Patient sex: M
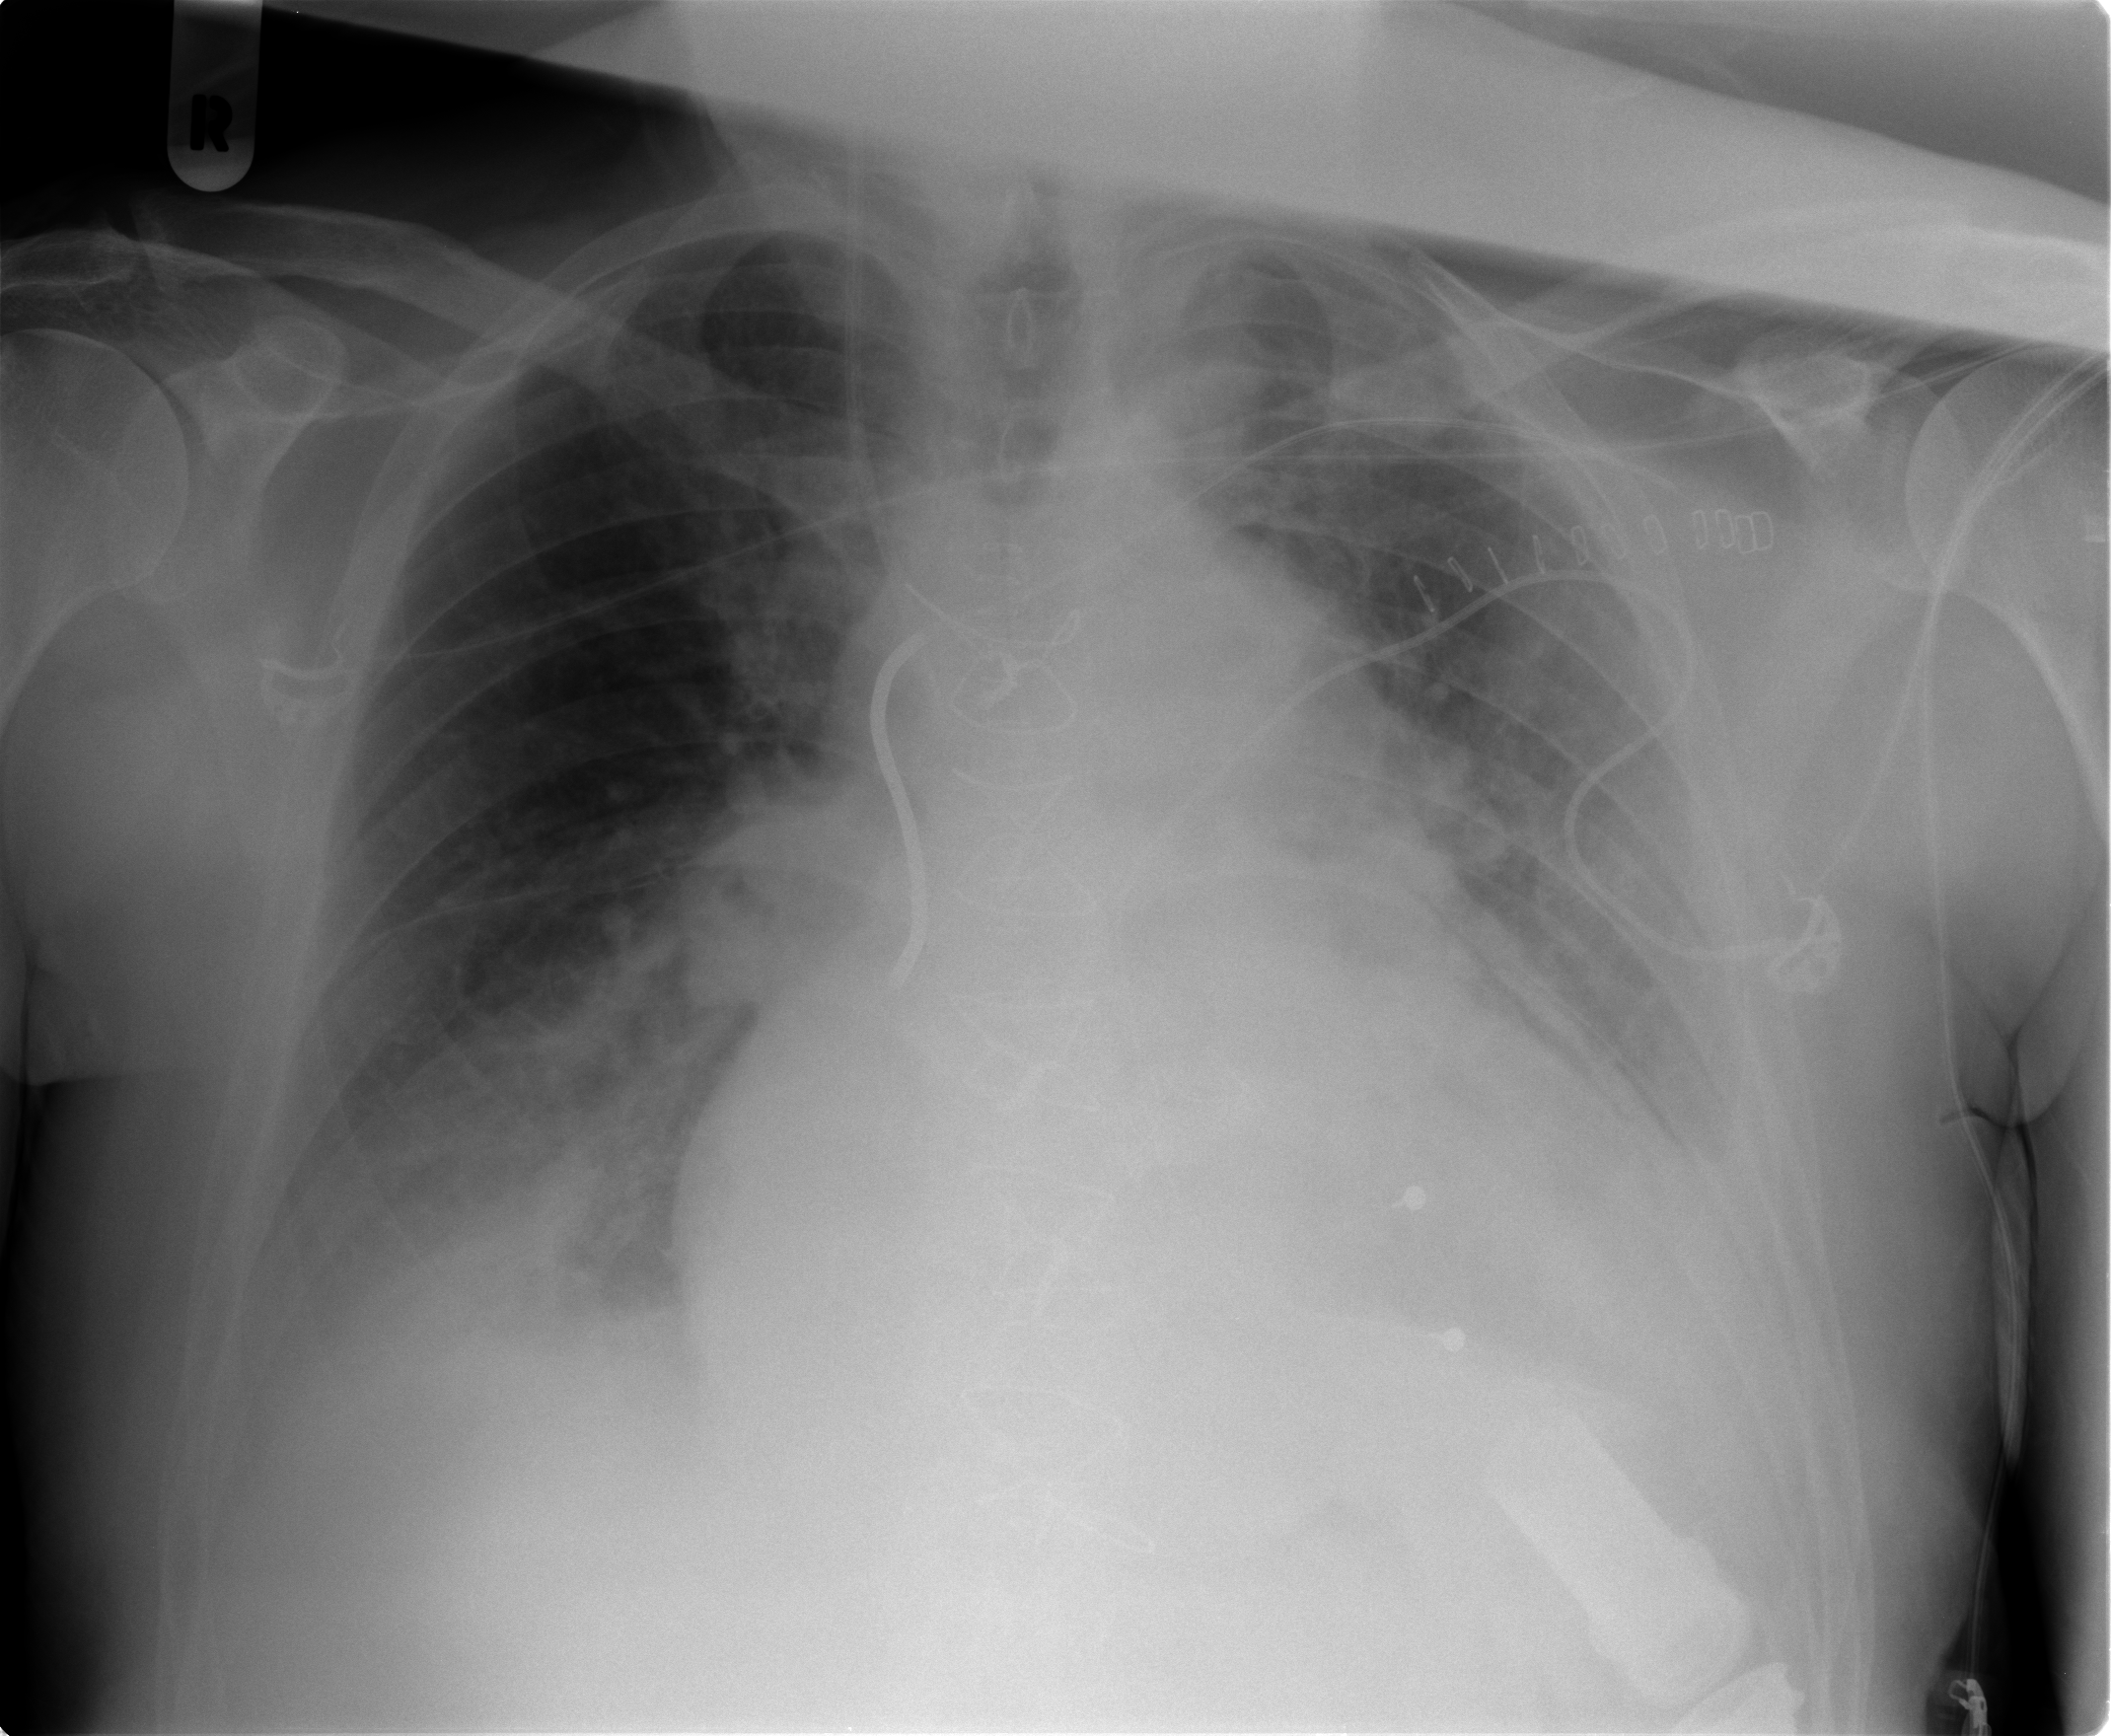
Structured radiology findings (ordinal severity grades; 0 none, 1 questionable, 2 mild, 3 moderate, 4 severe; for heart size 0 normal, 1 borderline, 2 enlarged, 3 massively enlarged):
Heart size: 2
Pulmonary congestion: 2
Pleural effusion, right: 2
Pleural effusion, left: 2
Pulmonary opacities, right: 2
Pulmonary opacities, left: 1
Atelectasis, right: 2
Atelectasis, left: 2